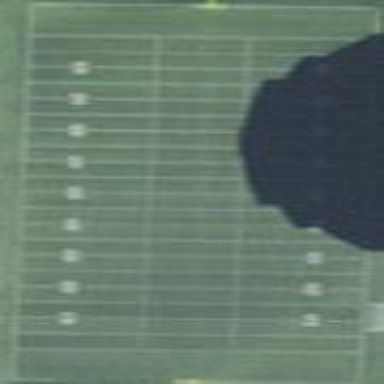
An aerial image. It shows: Pitch for American football.